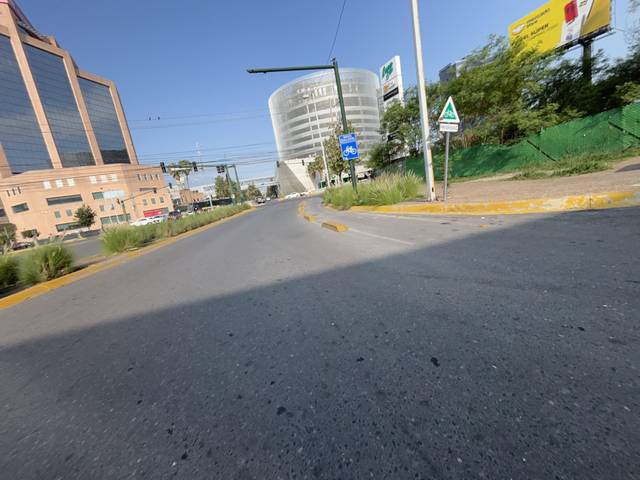
Region: Mexico
Coordinates: 25.653, -100.277